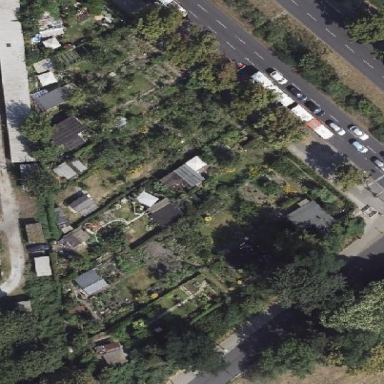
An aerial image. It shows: Allotments area.